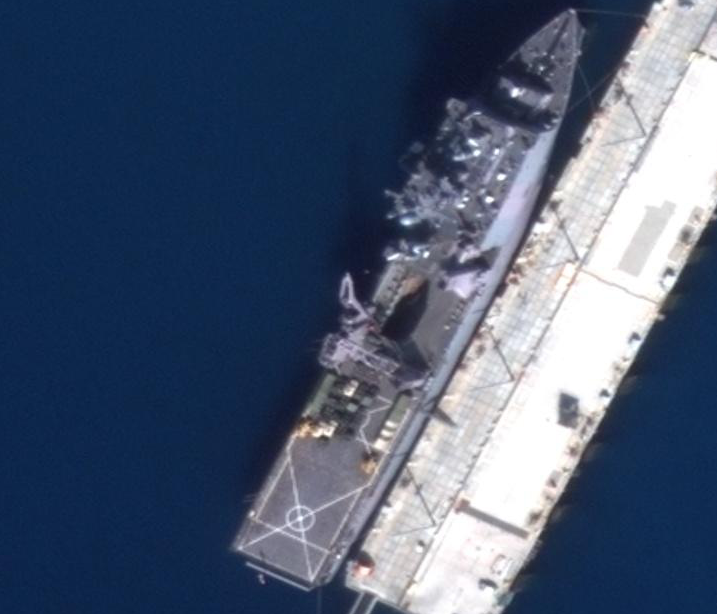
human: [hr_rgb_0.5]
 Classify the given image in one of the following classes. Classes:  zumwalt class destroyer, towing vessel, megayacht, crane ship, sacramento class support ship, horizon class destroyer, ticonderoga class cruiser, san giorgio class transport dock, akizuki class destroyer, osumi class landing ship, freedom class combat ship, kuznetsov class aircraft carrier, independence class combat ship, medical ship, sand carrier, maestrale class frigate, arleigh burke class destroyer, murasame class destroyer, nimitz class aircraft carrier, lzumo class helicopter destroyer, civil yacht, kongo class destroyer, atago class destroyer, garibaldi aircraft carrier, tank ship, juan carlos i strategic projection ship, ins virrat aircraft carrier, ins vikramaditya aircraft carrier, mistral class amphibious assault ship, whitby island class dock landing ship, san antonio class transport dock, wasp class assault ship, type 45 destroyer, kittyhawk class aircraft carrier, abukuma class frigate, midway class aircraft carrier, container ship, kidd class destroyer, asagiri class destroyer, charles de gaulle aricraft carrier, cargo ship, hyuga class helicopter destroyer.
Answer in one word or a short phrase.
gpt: Whitby Island class dock landing ship